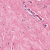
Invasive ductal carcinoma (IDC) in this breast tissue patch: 0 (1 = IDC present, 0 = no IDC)